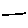
Label: line